Question: I have these links:

'''
// var admin equals to my column links
function autoFillDoc(e) {
var prof = e.values[8];
var admin = e.values[9];
if (Service == "sccc"){
var templateFile = DriveApp.getFileById("1YssTtcnIODb42TrQAKCaNZjkNUmh1U1pxEQfrSPJ4nA");
var templateResponseFolder = DriveApp.getFolderById("1-_2XTt4_26Fbs-KjduVlVaTutHsyU_33");
var copy = templateFile.makeCopy(Service + ', ' + firstName , templateResponseFolder);
var doc = DocumentApp.openById(copy.getId());
var body = doc.getBody();
body.replaceText("{{FirstName}}", firstName);
body.replaceText("{{LastName}}", LastName);
body.replaceText("{{BirthDate}}", birthdate);
body.replaceText("{{Service}}", Service);
body.replaceText("{{admin}}", admin);
doc.saveAndClose();
}
'''
how can I do to hyperlink my data from spreadsheet to google docs thanks
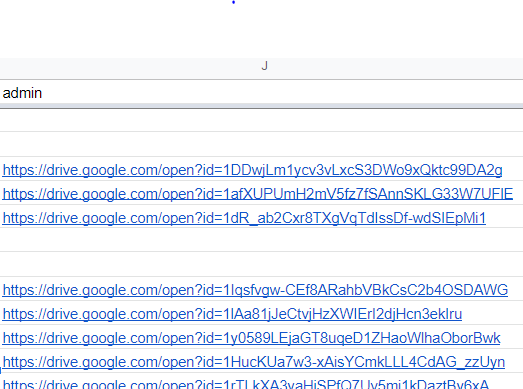
Answer: ## The method to set links into a Google document is setLinkUrl()
I cannot quite understand from your code what are the "markers" and where are the hyperlinks, but a small sample to create clickable links in Google Docs would be:
'''
var doc = DocumentApp.getActiveDocument();
var body = doc.getBody();
body.getParagraphs()[0].appendText("text").setLinkUrl("www.wikipedia.de");
'''